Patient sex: F
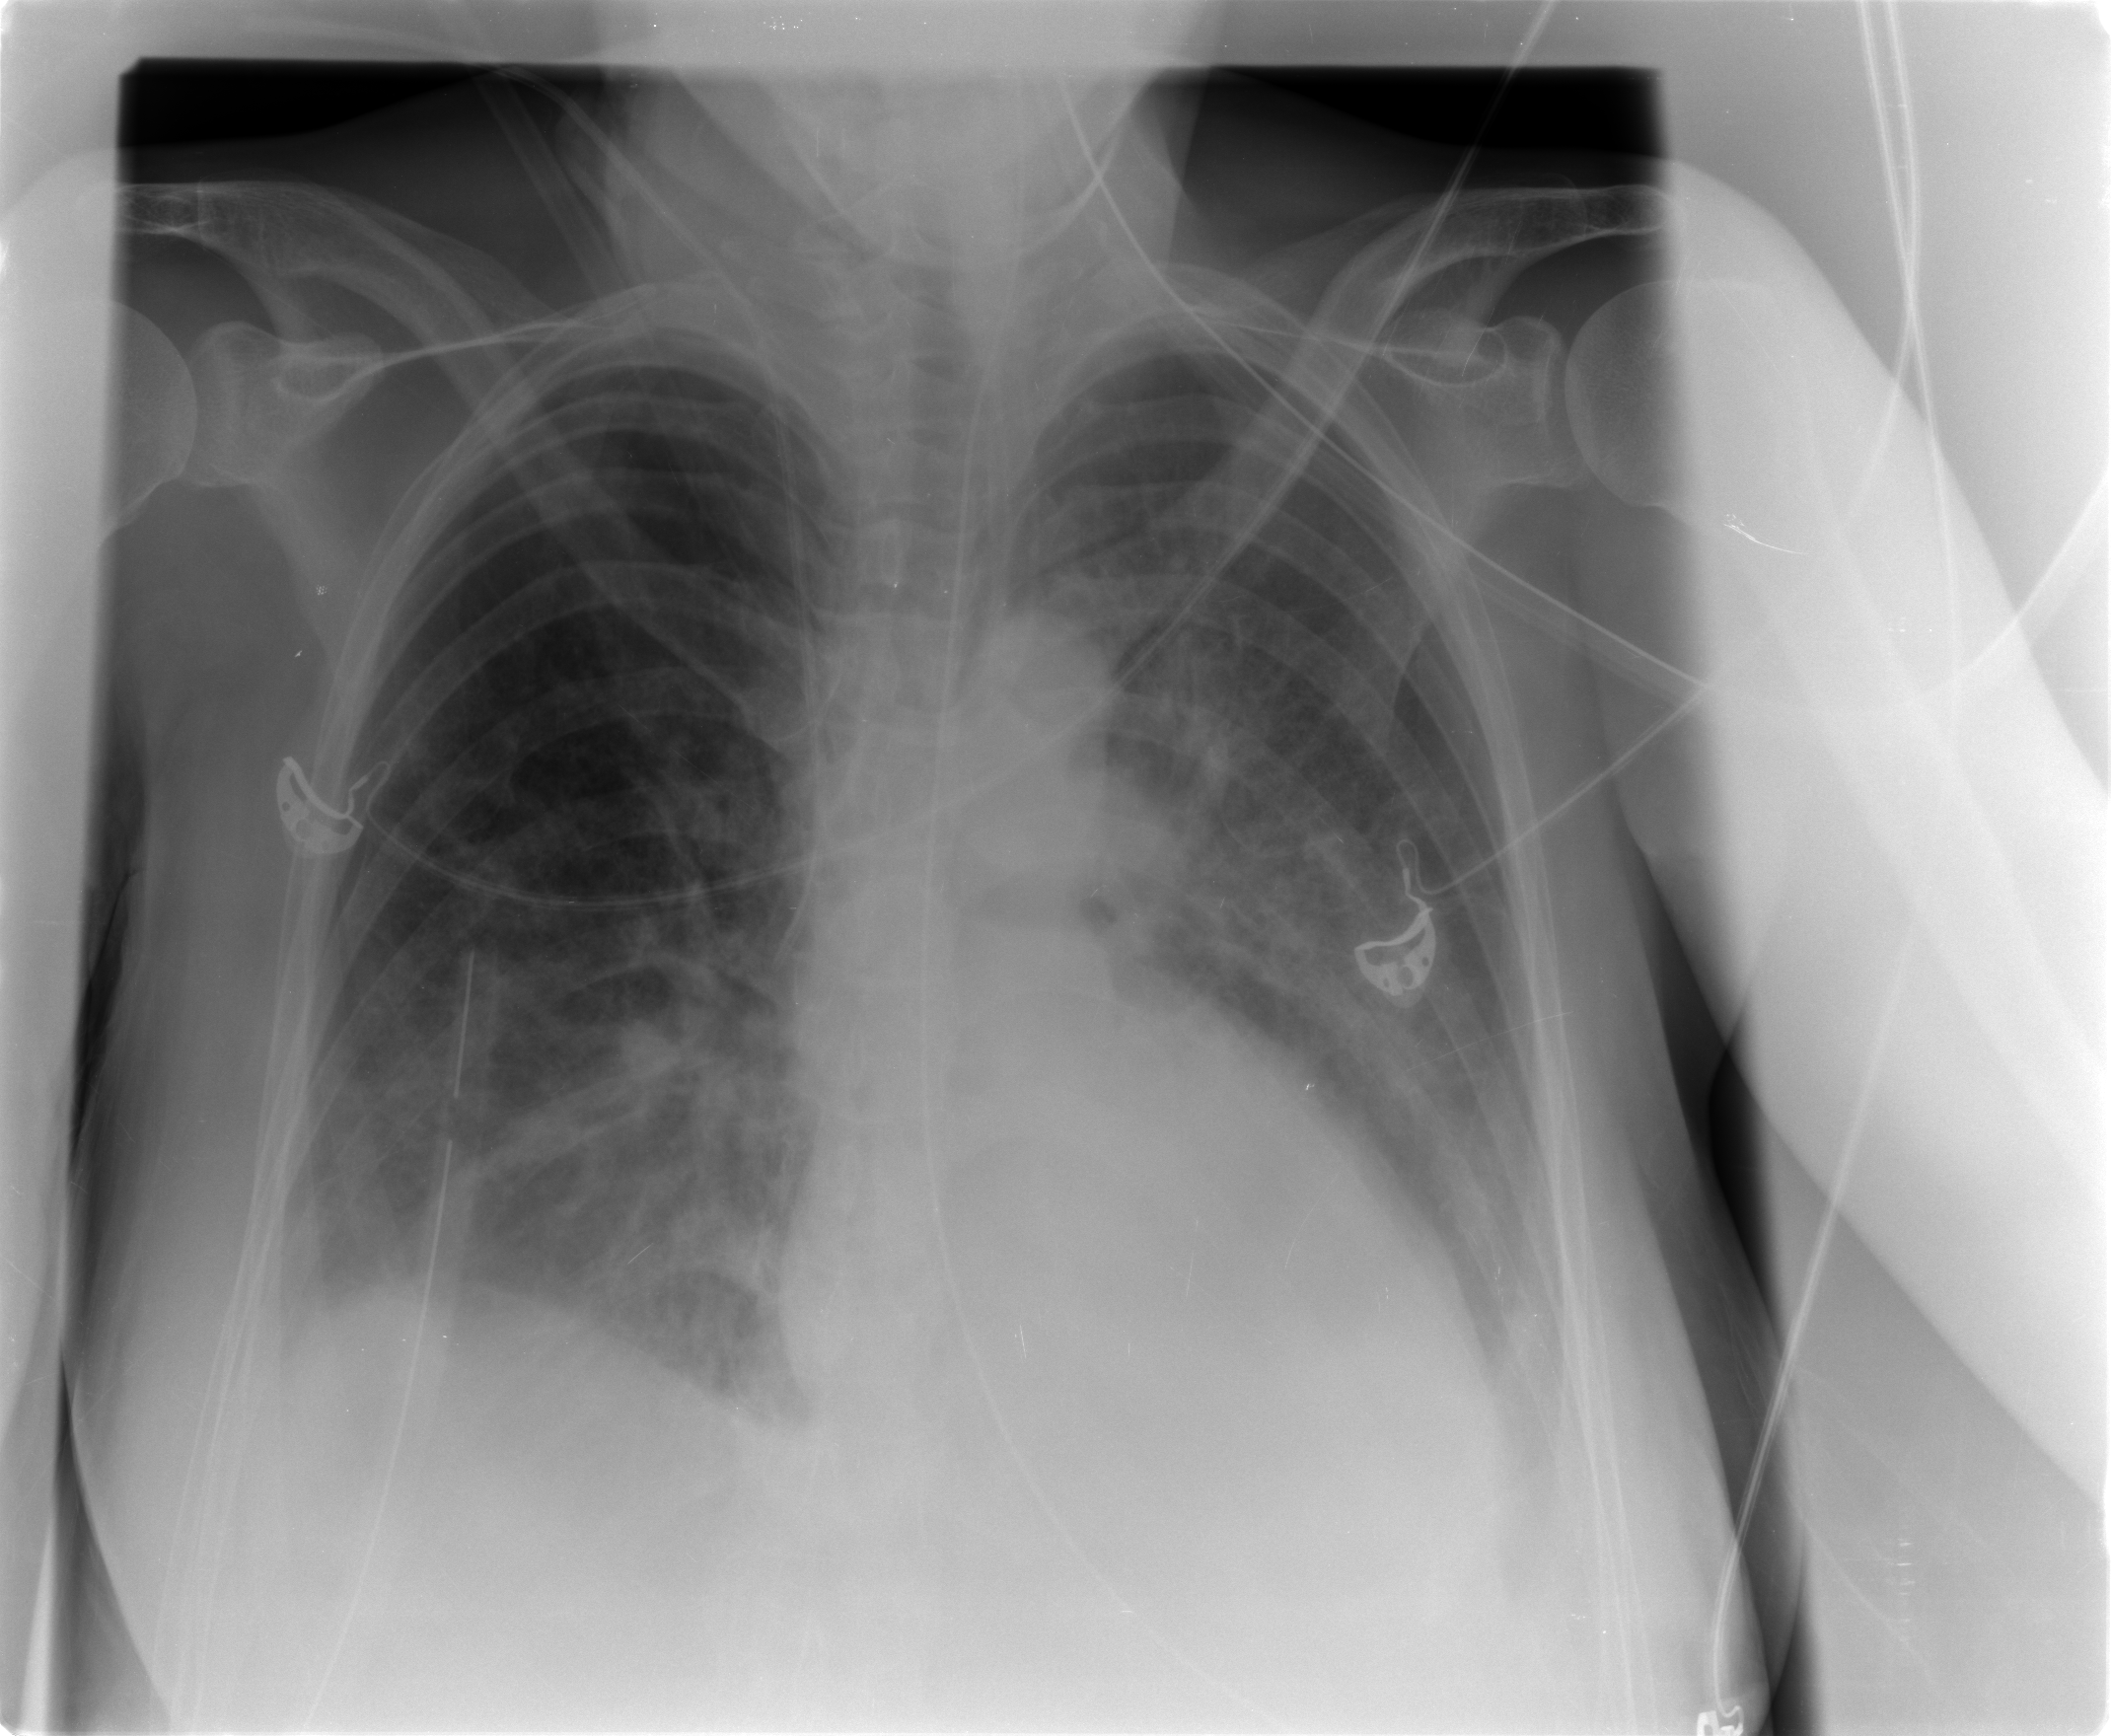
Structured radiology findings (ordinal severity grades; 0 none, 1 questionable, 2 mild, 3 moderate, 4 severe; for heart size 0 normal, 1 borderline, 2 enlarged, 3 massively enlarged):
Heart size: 2
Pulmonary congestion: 2
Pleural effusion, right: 2
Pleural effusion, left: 2
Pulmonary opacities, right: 2
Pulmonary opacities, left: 2
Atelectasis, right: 2
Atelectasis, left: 2